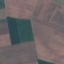
Label: AnnualCrop